Interaction volume radius: 5 \u00c5
Interaction volume height: 10 \u00c5
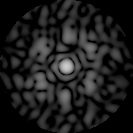
Disorder parameter: 0.7033